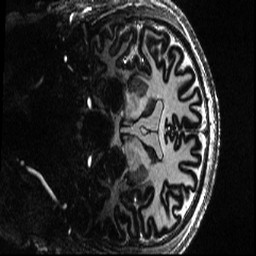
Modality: T1w
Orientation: coronal
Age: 28
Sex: male
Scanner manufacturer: siemens
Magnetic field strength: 7 T
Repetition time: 4.49 s
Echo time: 0.00227 s